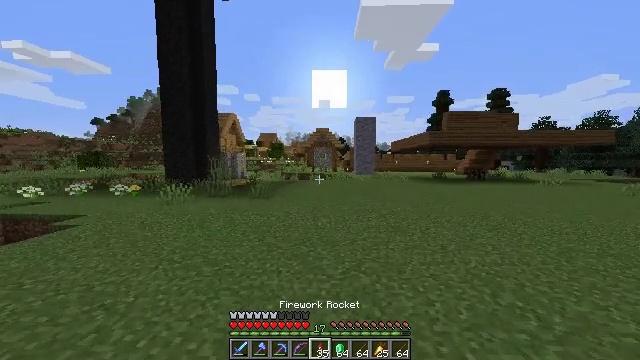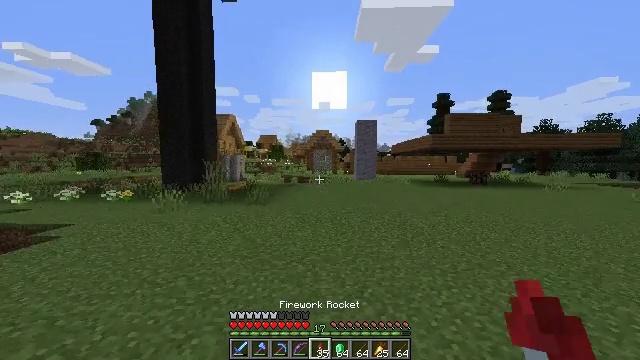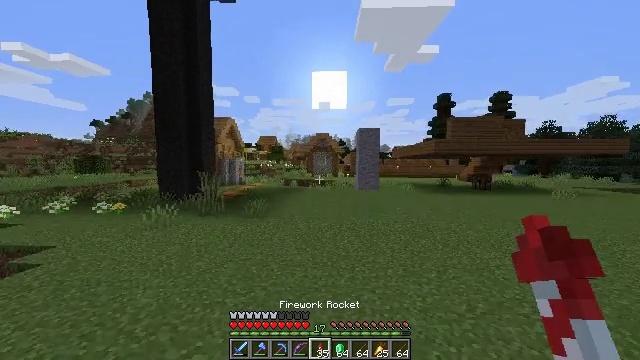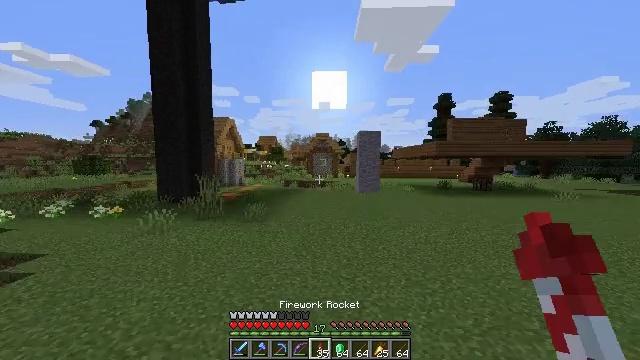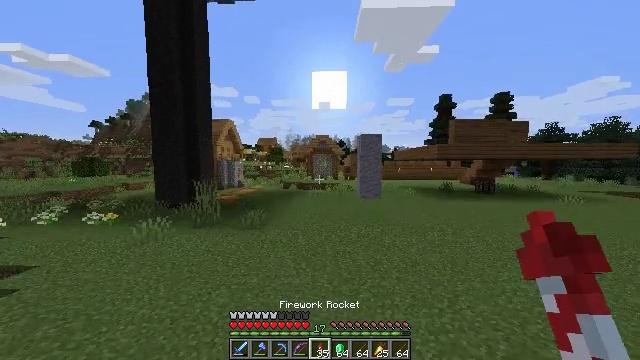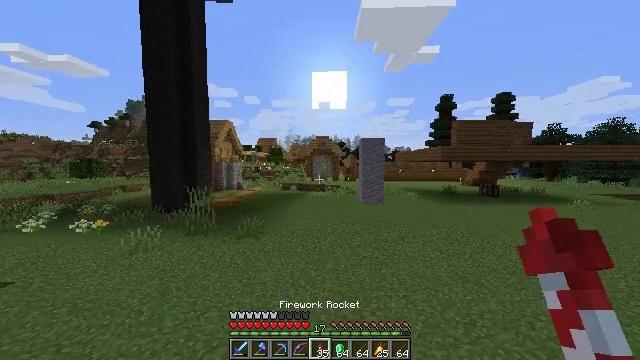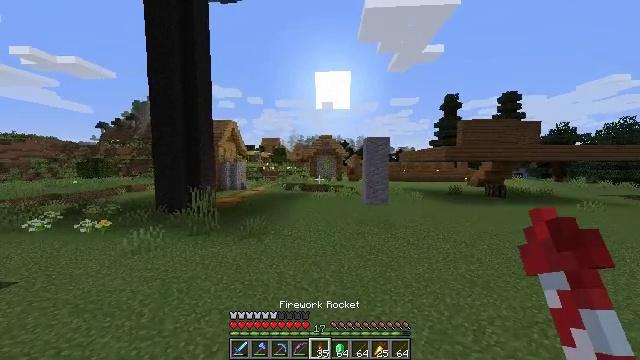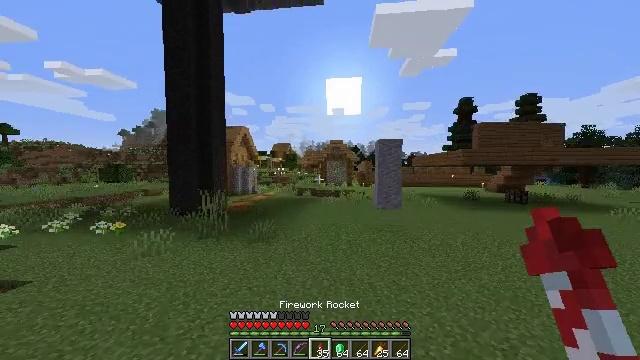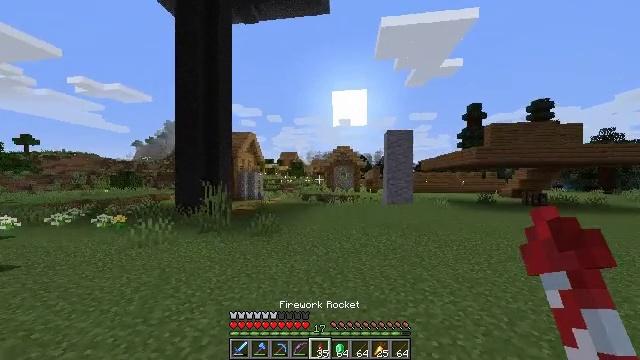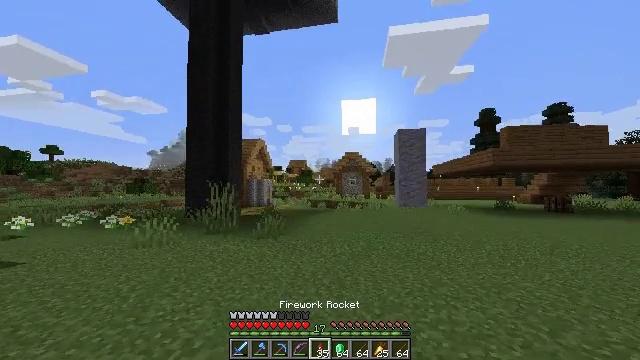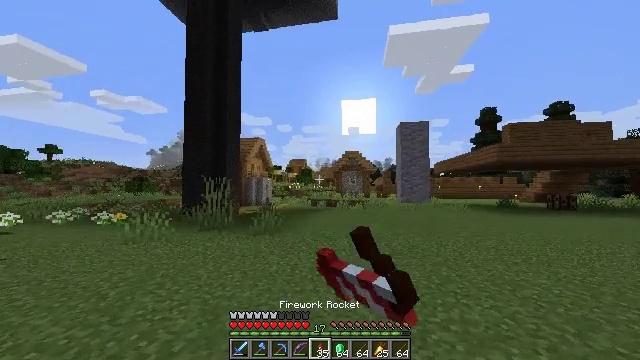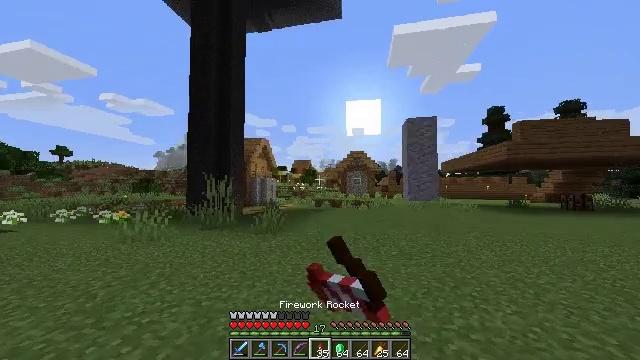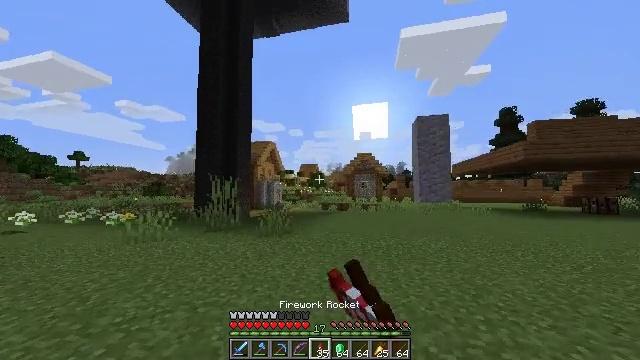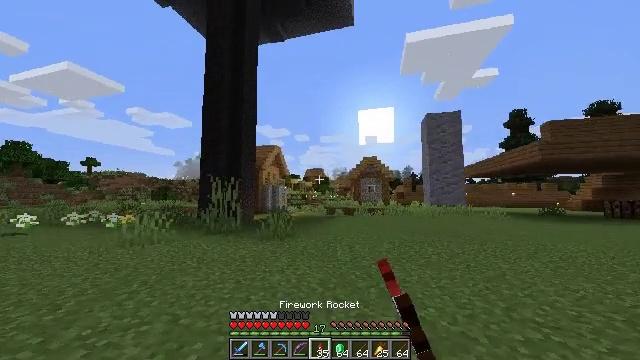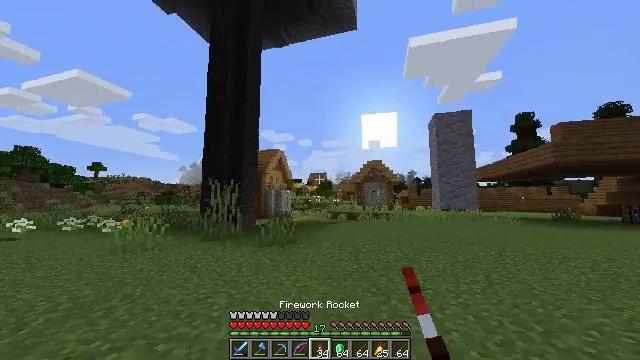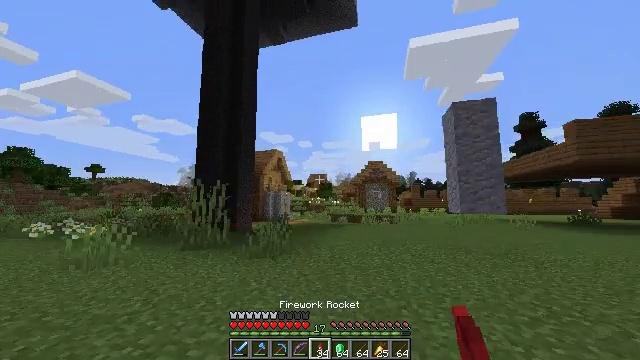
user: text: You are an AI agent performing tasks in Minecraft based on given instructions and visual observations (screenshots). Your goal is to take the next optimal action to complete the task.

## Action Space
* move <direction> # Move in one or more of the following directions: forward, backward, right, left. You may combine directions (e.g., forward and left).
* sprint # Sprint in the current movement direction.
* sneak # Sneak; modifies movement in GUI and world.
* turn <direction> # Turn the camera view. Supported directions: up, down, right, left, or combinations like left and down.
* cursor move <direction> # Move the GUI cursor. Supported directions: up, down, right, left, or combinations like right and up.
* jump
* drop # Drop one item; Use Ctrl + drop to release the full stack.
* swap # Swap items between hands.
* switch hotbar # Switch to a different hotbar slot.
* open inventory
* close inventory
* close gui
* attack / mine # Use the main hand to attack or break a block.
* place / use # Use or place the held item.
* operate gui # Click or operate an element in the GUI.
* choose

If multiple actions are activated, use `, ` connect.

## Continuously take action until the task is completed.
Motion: motion action
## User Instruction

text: Combine materials in the crafting table to make a firework rocket.
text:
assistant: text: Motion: move forward, sprint, jump
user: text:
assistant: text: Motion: move forward, sprint, jump
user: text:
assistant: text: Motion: move forward, sprint, jump
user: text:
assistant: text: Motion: move forward, sprint, jump
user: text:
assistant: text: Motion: move forward, sprint
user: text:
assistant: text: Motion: move forward, sprint, jump
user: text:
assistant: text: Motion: move forward, sprint, turn left and up, jump
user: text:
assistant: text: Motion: move forward, sprint, turn left and up, jump
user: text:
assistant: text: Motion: move forward, sprint, turn left and up, use / place, jump
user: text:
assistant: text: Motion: move forward, sprint, use / place, jump
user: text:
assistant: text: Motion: move forward, sprint, turn left, use / place, jump
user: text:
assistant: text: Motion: move forward, sprint, turn left and up, use / place, jump
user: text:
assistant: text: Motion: move forward, sprint, turn left and up, jump
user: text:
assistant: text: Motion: move forward, sprint, turn up, jump
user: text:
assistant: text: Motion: move forward, sprint, jump
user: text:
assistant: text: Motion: move forward, sprint, jump
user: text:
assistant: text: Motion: move forward, sprint, jump
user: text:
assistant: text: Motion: move forward, sprint, jump
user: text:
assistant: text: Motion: move forward, sprint, jump
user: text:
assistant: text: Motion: move forward, sprint, jump
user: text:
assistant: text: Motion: move forward, sprint, jump
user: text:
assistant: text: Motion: move forward, sprint, jump
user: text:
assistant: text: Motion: move forward, sprint, jump
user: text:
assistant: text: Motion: move forward, sprint, jump
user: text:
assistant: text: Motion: move forward, sprint, jump
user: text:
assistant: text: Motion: move forward, sprint, jump
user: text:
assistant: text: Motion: move forward, sprint, turn right, jump
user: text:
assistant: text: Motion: move forward, sprint, turn right, jump
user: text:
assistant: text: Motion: move forward, sprint, turn right, jump
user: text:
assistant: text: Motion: move forward, sprint, turn right, jump